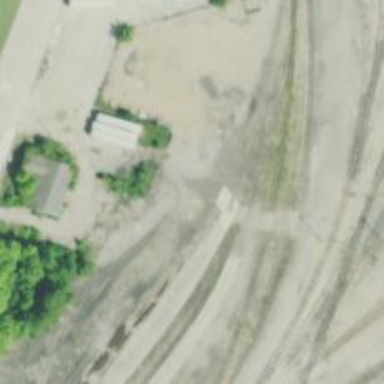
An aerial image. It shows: Abandoned railway yard.